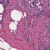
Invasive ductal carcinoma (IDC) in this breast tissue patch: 1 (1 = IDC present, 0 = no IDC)